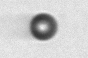
Label: bead